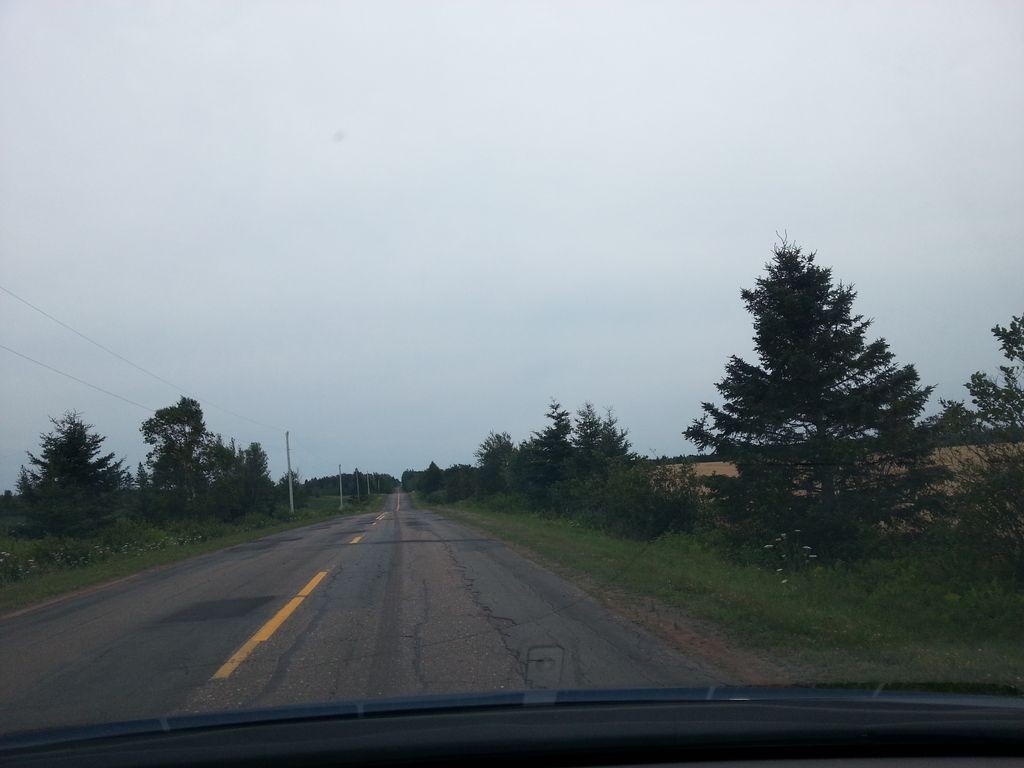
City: charlottetown